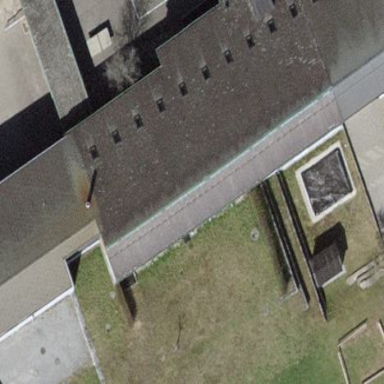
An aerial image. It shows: School building with saltbox roof shape.